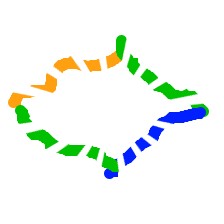
Shape: rhombus